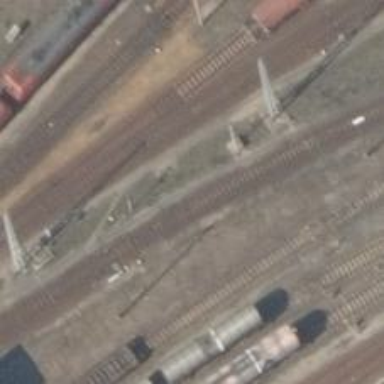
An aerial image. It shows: Railway yard.